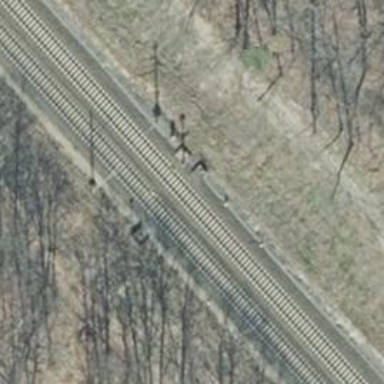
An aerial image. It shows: Railway signal.